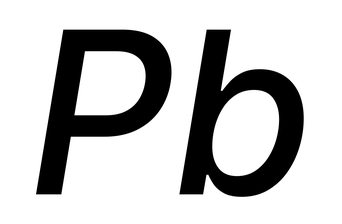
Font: Inter-Italic_Medium_Italic